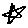
Label: star